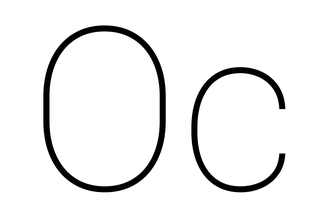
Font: Roboto_Thin